Question: I have already spent a lot of hours to find an answer for my problem but unfortunately i can't find a soloution.
I implement PayPal (Express Checkout) in our Shop-System. In our shop, the customer enters his shipping address. I don't want the customer to get the option to change his shipping address in PayPal. I only want the shipping address to be displayed which was entered before.
For example, here is an express checkout implementation like I want it:
Shipping Address only displayed:

How can i make this possible?
I use the 'PayPalSDK' for 'ASP.NET'
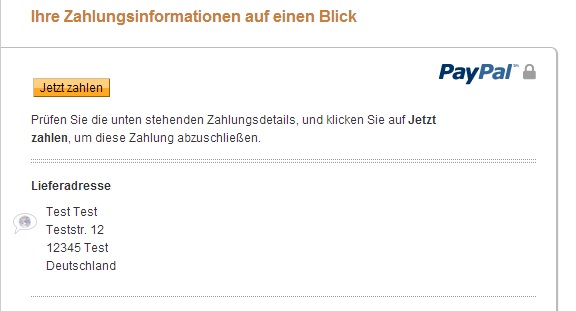
Answer: In your SetExpressCheckout request you can add the ADDROVERRIDE parameter and set its value to 1. Then make sure to include the shipping address parameters in your SEC request as well.
What this will do is simply display the address you pass over to PayPal without the ability for the user to change it.
> The value 1 indiciates that the PayPal pages should display the
shipping address set by you in the SetExpressCheckout request, not the
shipping address on file with PayPal. This does not allow the
customer to edit the address here. Must be 1 or 0
Here's a sample of an SEC request I just sent to the PayPal sandbox:
'''
[REQUESTDATA] => Array
(
[USER] => *****
[PWD] => *****
[VERSION] => 97.0
[BUTTONSOURCE] => AngellEYE_PHPClass
[SIGNATURE] => *****
[METHOD] => SetExpressCheckout
[MAXAMT] => 200.00
[RETURNURL] => http://paypal.angelleye.com/standard/samples/DoExpressCheckoutPayment.php
[CANCELURL] => http://paypal.angelleye.com/paypal/class/cancel.php
[REQCONFIRMSHIPPING] => 0
[NOSHIPPING] => 1
[ALLOWNOTE] => 1
[ADDROVERRIDE] => 1
[BRANDNAME] => Angell EYE
[CUSTOMERSERVICENUMBER] => <PHONE>
[BUYEREMAILOPTIONENABLE] => 1
[SURVEYENABLE] => 1
[BUYERREGISTRATIONDATE] => 2012-07-14T00:00:00Z
[PAYMENTREQUEST_0_AMT] => 100.00
[PAYMENTREQUEST_0_CURRENCYCODE] => USD
[PAYMENTREQUEST_0_ITEMAMT] => 80.00
[PAYMENTREQUEST_0_SHIPPINGAMT] => 15.00
[PAYMENTREQUEST_0_TAXAMT] => 5.00
[PAYMENTREQUEST_0_DESC] => This is a test order.
[PAYMENTREQUEST_0_SHIPTONAME] => Tester Testerson
[PAYMENTREQUEST_0_SHIPTOSTREET] => 123 Test Ave.
[PAYMENTREQUEST_0_SHIPTOCITY] => Kansas City
[PAYMENTREQUEST_0_SHIPTOSTATE] => MO
[PAYMENTREQUEST_0_SHIPTOZIP] => 64111
[PAYMENTREQUEST_0_SHIPTOCOUNTRY] => US
[PAYMENTREQUEST_0_SHIPTOPHONENUM] => <PHONE>
[PAYMENTREQUEST_0_NOTETEXT] => This is a test note before ever having left the web site.
[PAYMENTREQUEST_0_PAYMENTACTION] => Sale
[L_PAYMENTREQUEST_0_NAME0] => Widget 123
[L_PAYMENTREQUEST_0_DESC0] => Widget 123
[L_PAYMENTREQUEST_0_AMT0] => 40.00
[L_PAYMENTREQUEST_0_NUMBER0] => 123
[L_PAYMENTREQUEST_0_QTY0] => 1
[L_PAYMENTREQUEST_0_ITEMURL0] => http://www.angelleye.com/products/123.php
[L_PAYMENTREQUEST_0_NAME1] => Widget 456
[L_PAYMENTREQUEST_0_DESC1] => Widget 456
[L_PAYMENTREQUEST_0_AMT1] => 40.00
[L_PAYMENTREQUEST_0_NUMBER1] => 456
[L_PAYMENTREQUEST_0_QTY1] => 1
[L_PAYMENTREQUEST_0_ITEMURL1] => http://www.angelleye.com/products/456.php
[L_PAYMENTREQUEST_0_ITEMCATEGORY1] => Digital
)
'''
And here's what I see when I log in to PayPal as the buyer after this SEC call...